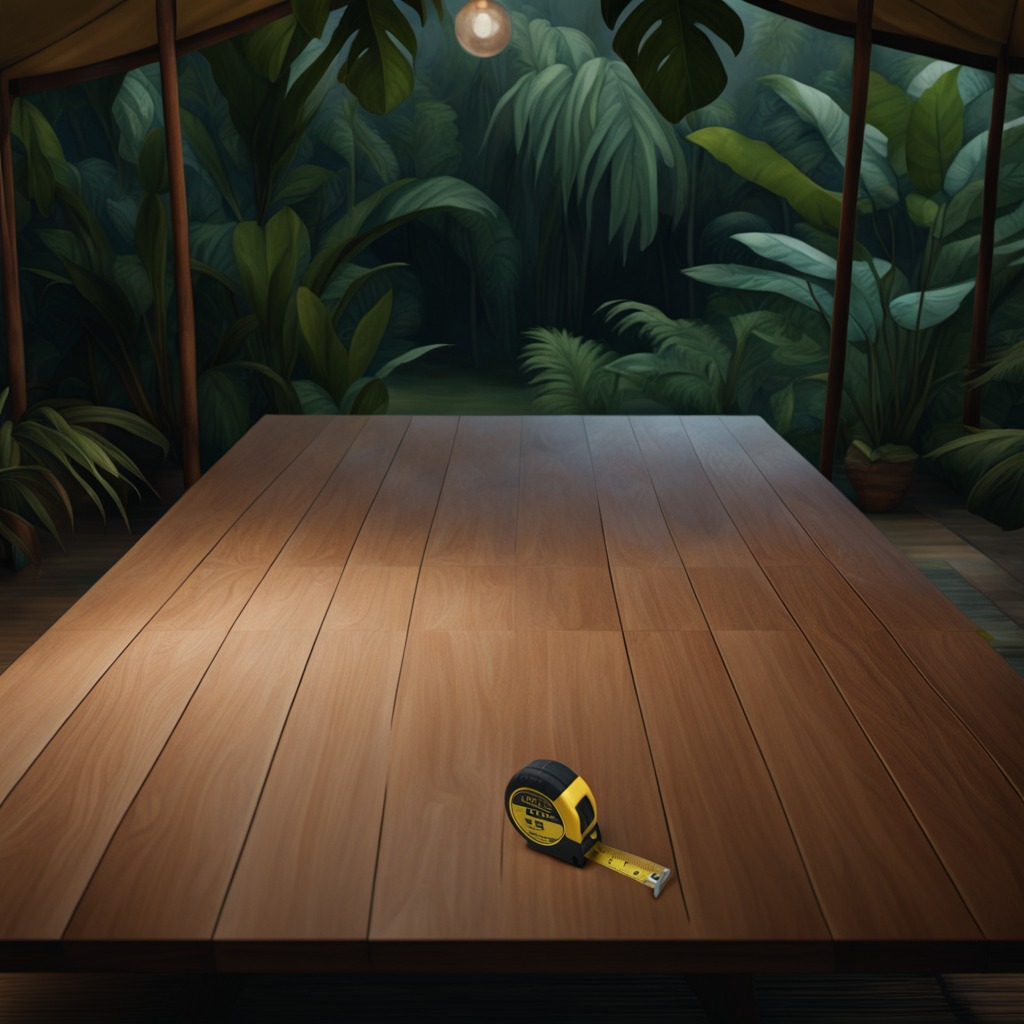
A measuring tape lies on a wooden table inside a jungle field workshop tent at night.